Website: bh-photo
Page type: billing-address
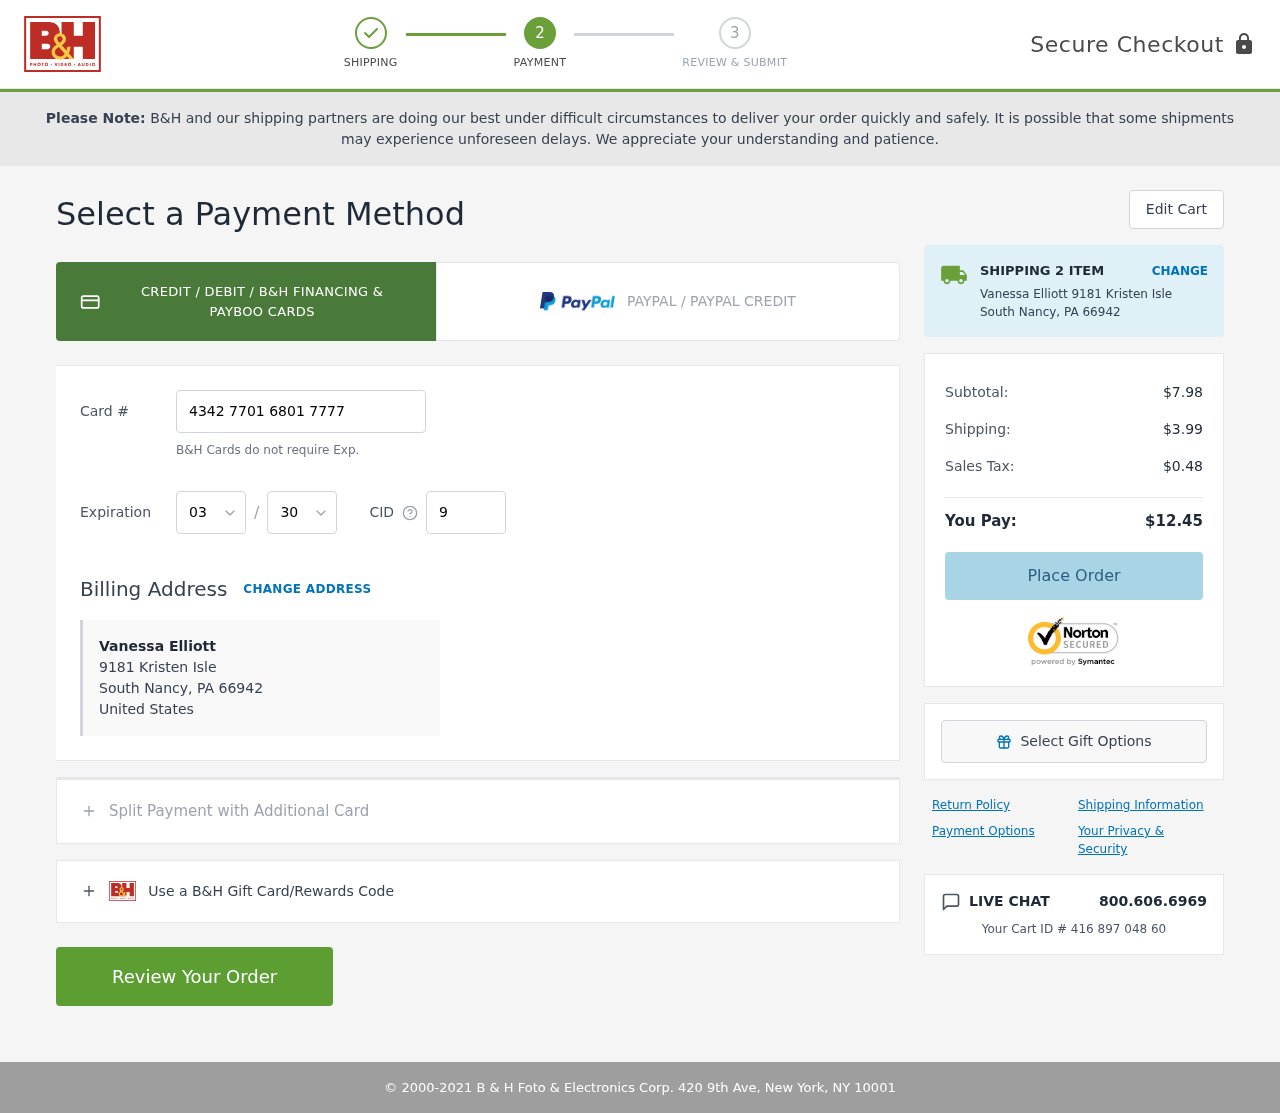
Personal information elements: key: PII_CARD_CVV
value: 973
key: PII_CARD_EXPIRY_MONTH
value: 03
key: PII_CARD_EXPIRY_YEAR
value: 30
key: PII_CARD_NUMBER
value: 4342 7701 6801 7777
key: PII_CITY
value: South Nancy
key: PII_COUNTRY
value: United States
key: PII_FULLNAME
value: Vanessa Elliott
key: PII_POSTCODE
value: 66942
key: PII_STATE_ABBR
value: PA
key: PII_STREET
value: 9181 Kristen Isle
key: PII_FULLNAME2
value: Vanessa Elliott
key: PII_STREET2
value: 9181 Kristen Isle
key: PII_CITY_STATE_ZIP2
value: South Nancy, PA
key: PII_POSTCODE2
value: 66942
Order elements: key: ORDER_NUM_ITEMS
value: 2
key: ORDER_SUBTOTAL
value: $7.98
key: ORDER_SHIPPING_COST
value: $3.99
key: ORDER_TAX
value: $0.48
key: ORDER_TOTAL
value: $12.45
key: ORDER_ID
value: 416 897 048 60